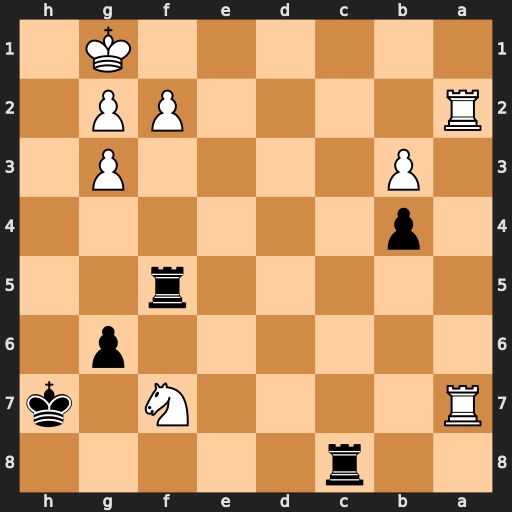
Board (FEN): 2r5/R4N1k/6p1/5r2/1p6/1P4P1/R4PP1/6K1
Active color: b
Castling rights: -
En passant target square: -
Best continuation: Rc1+ Kh2 Rh5#